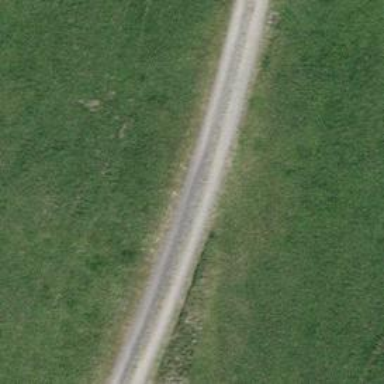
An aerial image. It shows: Gravel track with grade2 quality.